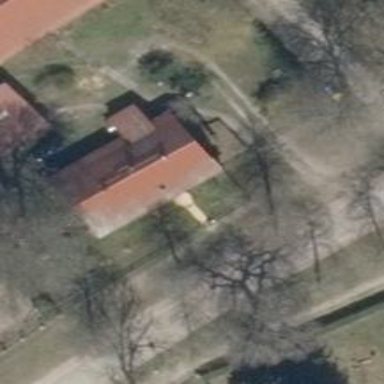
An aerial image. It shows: Simple and straightforward house.